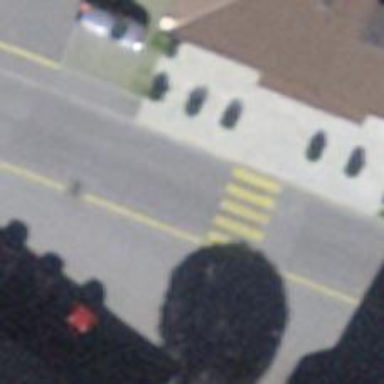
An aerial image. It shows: Zebra crossing on the road.